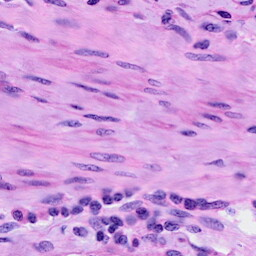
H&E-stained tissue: Cervix